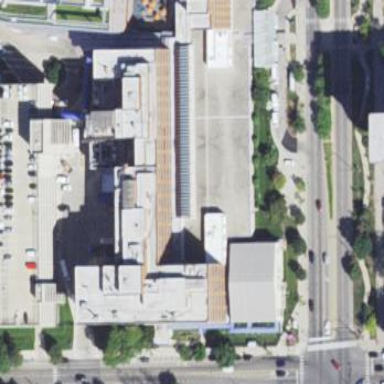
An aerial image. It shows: Hospital building.